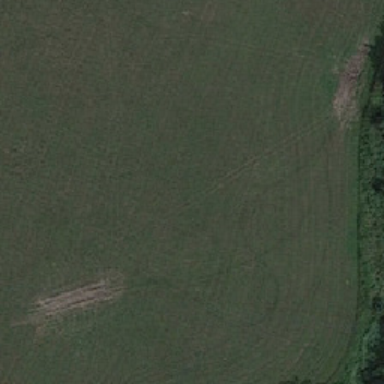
Green tree with meadow .